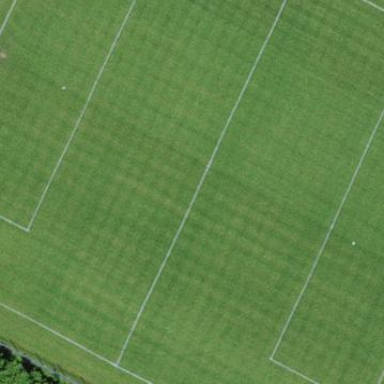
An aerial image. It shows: Soccer pitch with grass surface for leisure land.